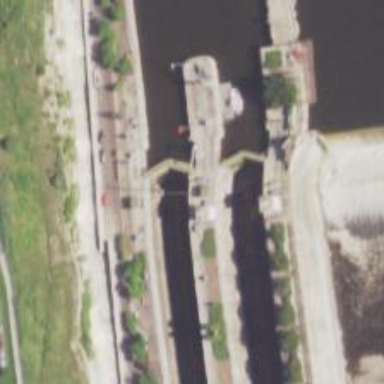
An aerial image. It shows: Lock gate on waterway.